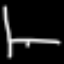
Label: chair